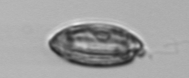
Label: Katodinium_or_Torodinium